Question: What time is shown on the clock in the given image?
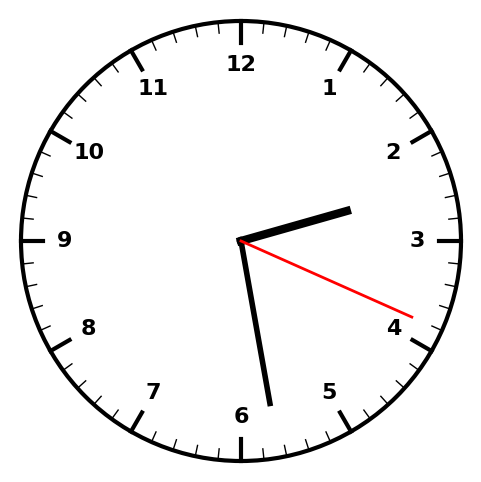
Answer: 02:28:19